Question: Now I want to use data mapper mediator in WSO2 ei console, and it requires me to select some Configuration Registry files:

but I don't know how to register these configuration, in the WSO2 EI documentation I could hardly find how to register, while I only found that I can create a ESB solution project and package that to a '.car' file, then deploy it.
But I don't want to do this, so I need help.
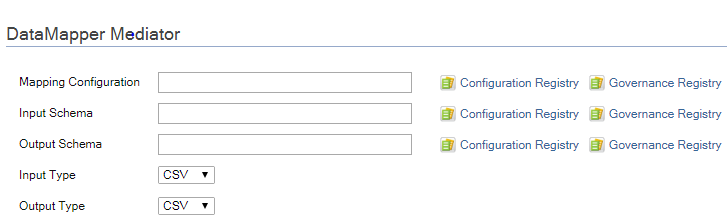
Answer: I believe what you're looking for is in <URL>.
> The file, which contains the script file that is used to execute the mapping. You need to create a mapping
configuration file using the Dev Studio-based Tooling plugin, and
store it either in the Configuration Registry or Governance Registry,
to select and upload it from here.
Let me know if it worked or need more help.